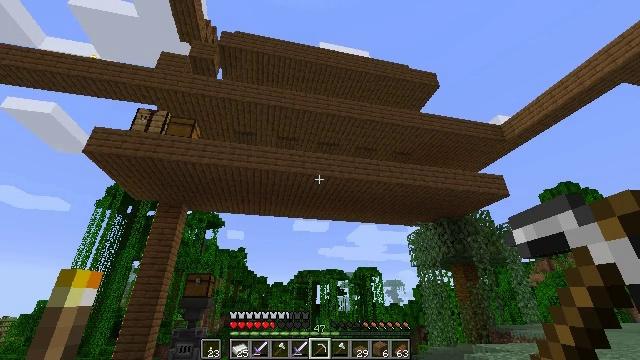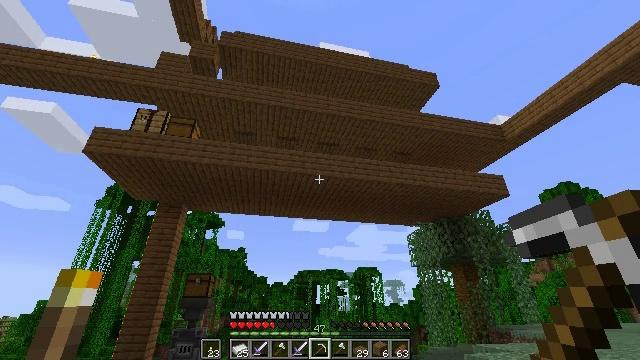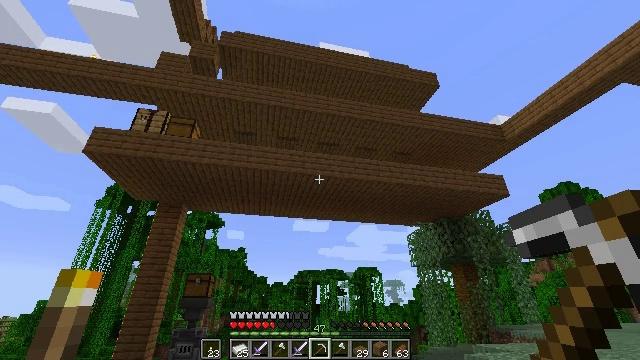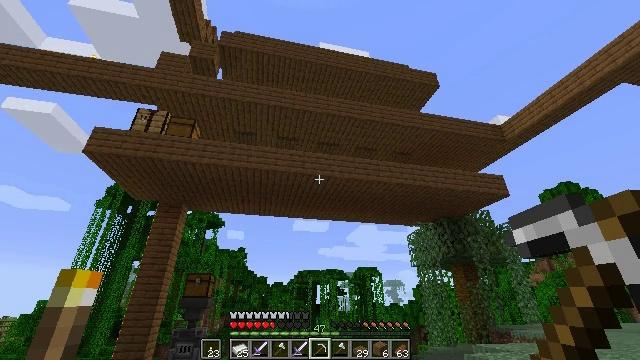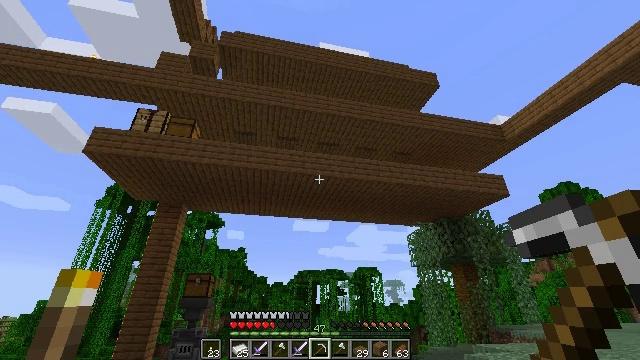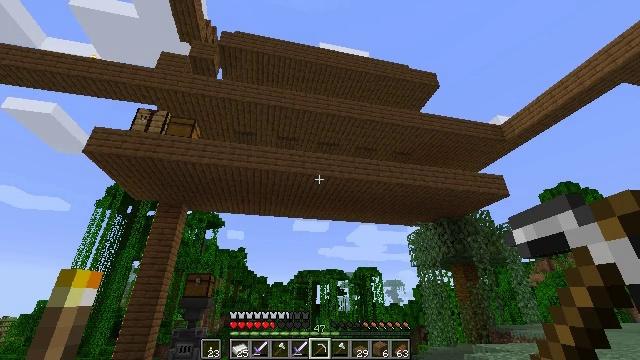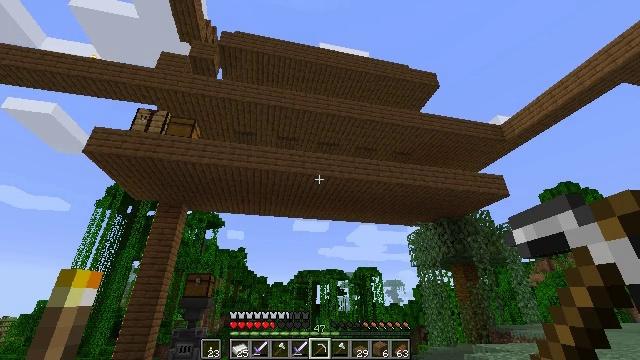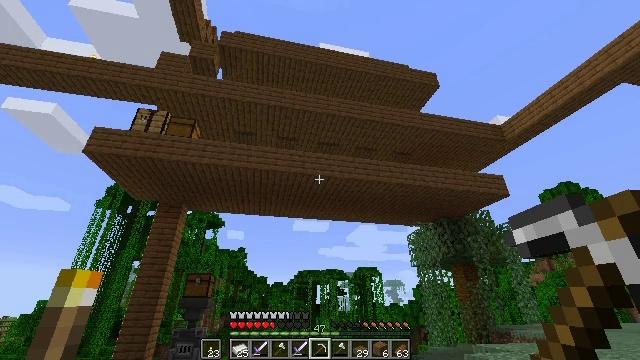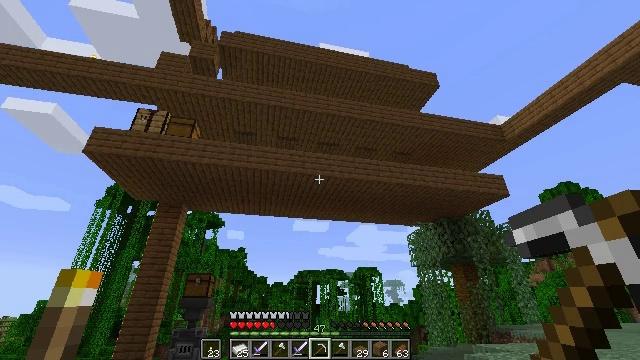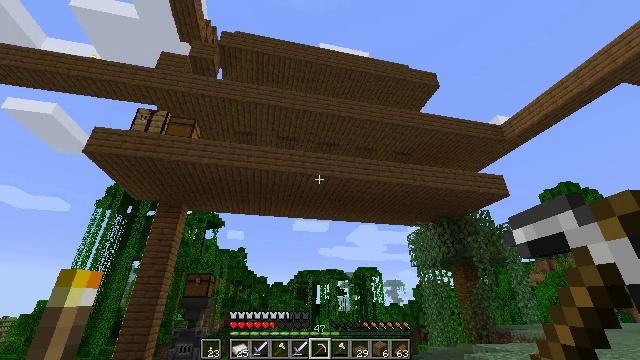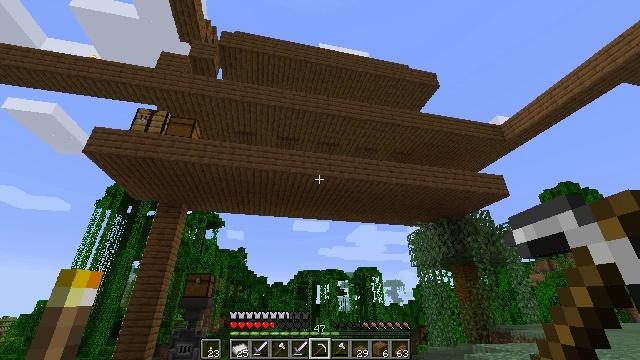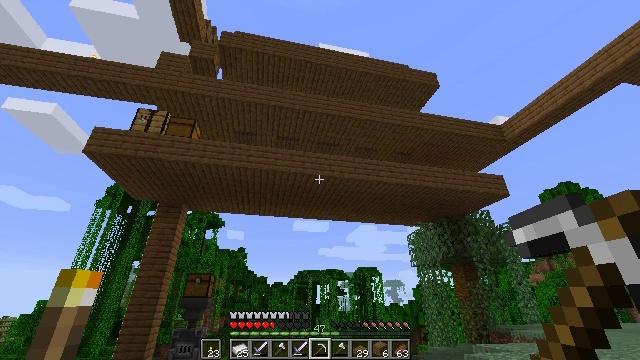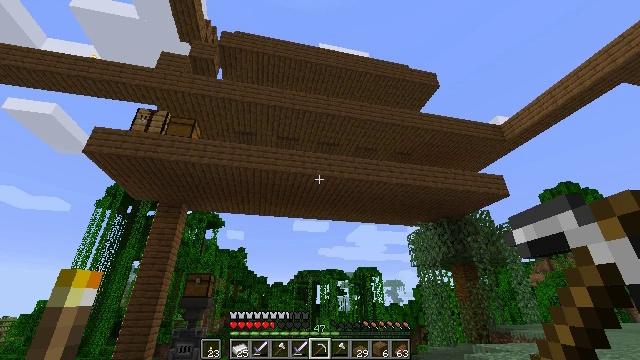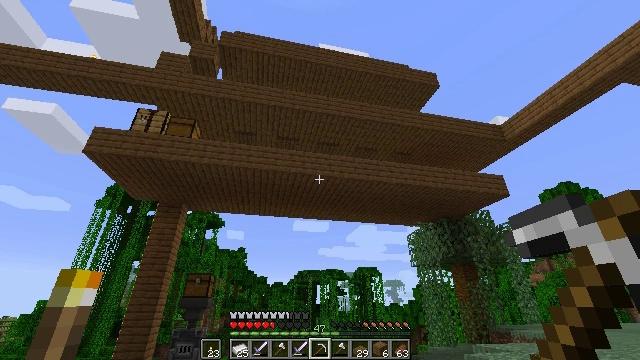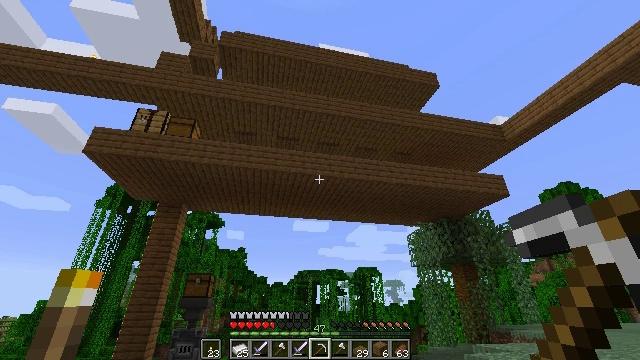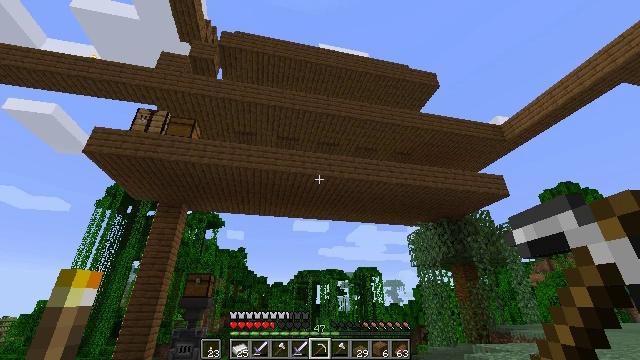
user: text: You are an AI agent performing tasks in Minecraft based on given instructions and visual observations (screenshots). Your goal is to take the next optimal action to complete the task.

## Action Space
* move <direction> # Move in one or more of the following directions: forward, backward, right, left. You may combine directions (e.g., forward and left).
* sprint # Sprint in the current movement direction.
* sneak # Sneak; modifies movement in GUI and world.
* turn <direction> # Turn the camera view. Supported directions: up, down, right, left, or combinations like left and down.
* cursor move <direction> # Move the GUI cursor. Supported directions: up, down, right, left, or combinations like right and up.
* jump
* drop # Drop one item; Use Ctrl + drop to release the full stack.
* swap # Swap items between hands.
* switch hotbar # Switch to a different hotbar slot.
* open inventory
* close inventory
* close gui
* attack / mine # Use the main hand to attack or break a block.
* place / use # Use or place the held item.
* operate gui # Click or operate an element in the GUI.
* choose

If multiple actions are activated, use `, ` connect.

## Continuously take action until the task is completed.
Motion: motion action
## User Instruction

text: Get spruce planks back into your inventory.
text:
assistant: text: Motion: no_op
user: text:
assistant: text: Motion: no_op
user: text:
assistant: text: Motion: no_op
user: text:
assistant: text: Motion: no_op
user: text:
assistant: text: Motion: no_op
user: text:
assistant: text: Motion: no_op
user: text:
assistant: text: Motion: no_op
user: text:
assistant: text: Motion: no_op
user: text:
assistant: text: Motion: no_op
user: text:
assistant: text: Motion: no_op
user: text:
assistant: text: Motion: no_op
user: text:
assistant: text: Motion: no_op
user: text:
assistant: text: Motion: no_op
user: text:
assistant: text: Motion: no_op
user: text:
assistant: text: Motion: no_op
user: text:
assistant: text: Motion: no_op
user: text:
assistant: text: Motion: no_op
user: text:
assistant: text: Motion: no_op
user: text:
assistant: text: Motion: no_op
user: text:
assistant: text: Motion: no_op
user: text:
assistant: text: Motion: no_op
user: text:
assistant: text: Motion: no_op
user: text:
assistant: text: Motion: no_op
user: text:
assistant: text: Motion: no_op
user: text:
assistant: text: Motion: no_op
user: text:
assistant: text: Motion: no_op
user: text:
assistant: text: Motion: no_op
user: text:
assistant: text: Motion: no_op
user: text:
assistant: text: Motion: no_op
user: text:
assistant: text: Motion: no_op